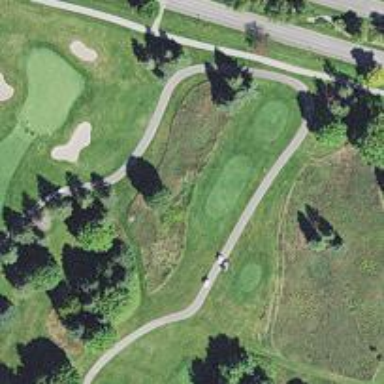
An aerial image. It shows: Service road used as golf cart path.